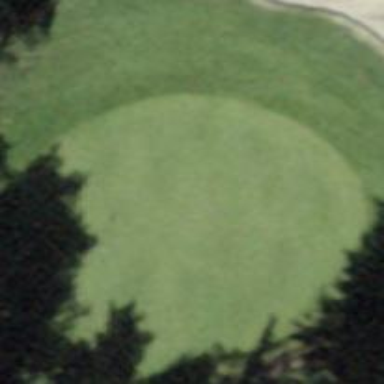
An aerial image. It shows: Golf hole.